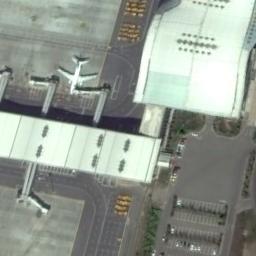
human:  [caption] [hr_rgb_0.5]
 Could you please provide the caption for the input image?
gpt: A plane parked on the open area next to the terminal and a parking lot in the lower right side of the terminal .